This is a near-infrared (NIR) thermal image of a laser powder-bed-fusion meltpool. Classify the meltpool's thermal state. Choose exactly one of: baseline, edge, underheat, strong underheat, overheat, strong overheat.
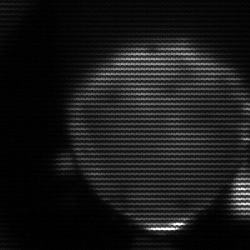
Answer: edge